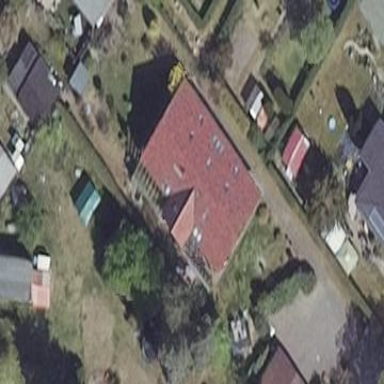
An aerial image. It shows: Half-hipped roof house.